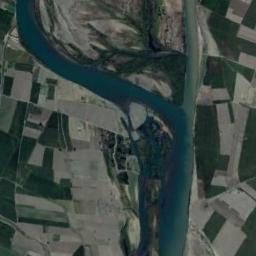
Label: river